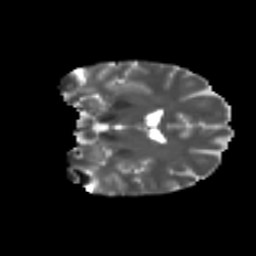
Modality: T2w
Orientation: coronal
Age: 42
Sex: female
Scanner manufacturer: ge
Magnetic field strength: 3 T
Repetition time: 7.8 s
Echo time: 0.0606 s